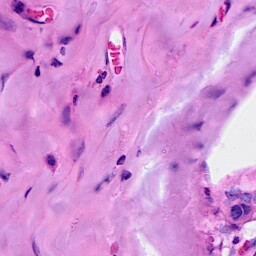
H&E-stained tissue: Breast